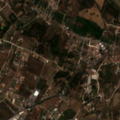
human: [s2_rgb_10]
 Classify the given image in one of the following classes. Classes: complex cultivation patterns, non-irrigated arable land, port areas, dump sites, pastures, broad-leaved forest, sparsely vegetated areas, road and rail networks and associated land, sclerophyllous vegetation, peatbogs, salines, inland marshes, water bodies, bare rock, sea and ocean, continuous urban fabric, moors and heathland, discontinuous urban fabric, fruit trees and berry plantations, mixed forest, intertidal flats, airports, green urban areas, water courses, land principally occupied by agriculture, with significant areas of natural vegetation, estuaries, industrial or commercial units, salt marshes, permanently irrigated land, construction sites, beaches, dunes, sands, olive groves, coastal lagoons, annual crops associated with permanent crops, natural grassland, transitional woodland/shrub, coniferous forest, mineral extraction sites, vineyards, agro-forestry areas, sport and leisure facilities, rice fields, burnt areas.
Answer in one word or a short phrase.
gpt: discontinuous urban fabric, vineyards, complex cultivation patterns, land principally occupied by agriculture, with significant areas of natural vegetation, transitional woodland/shrub